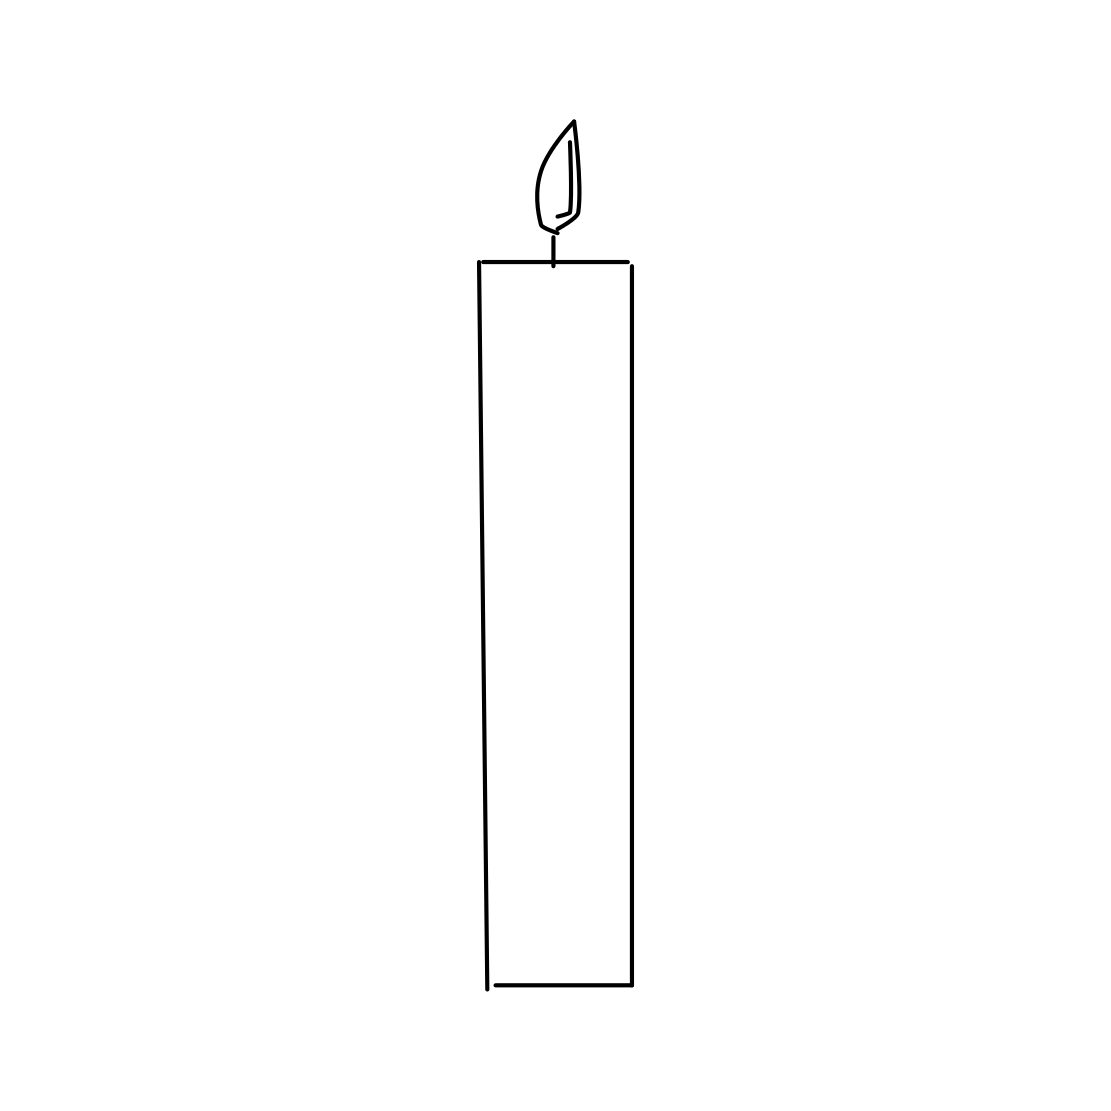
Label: candle